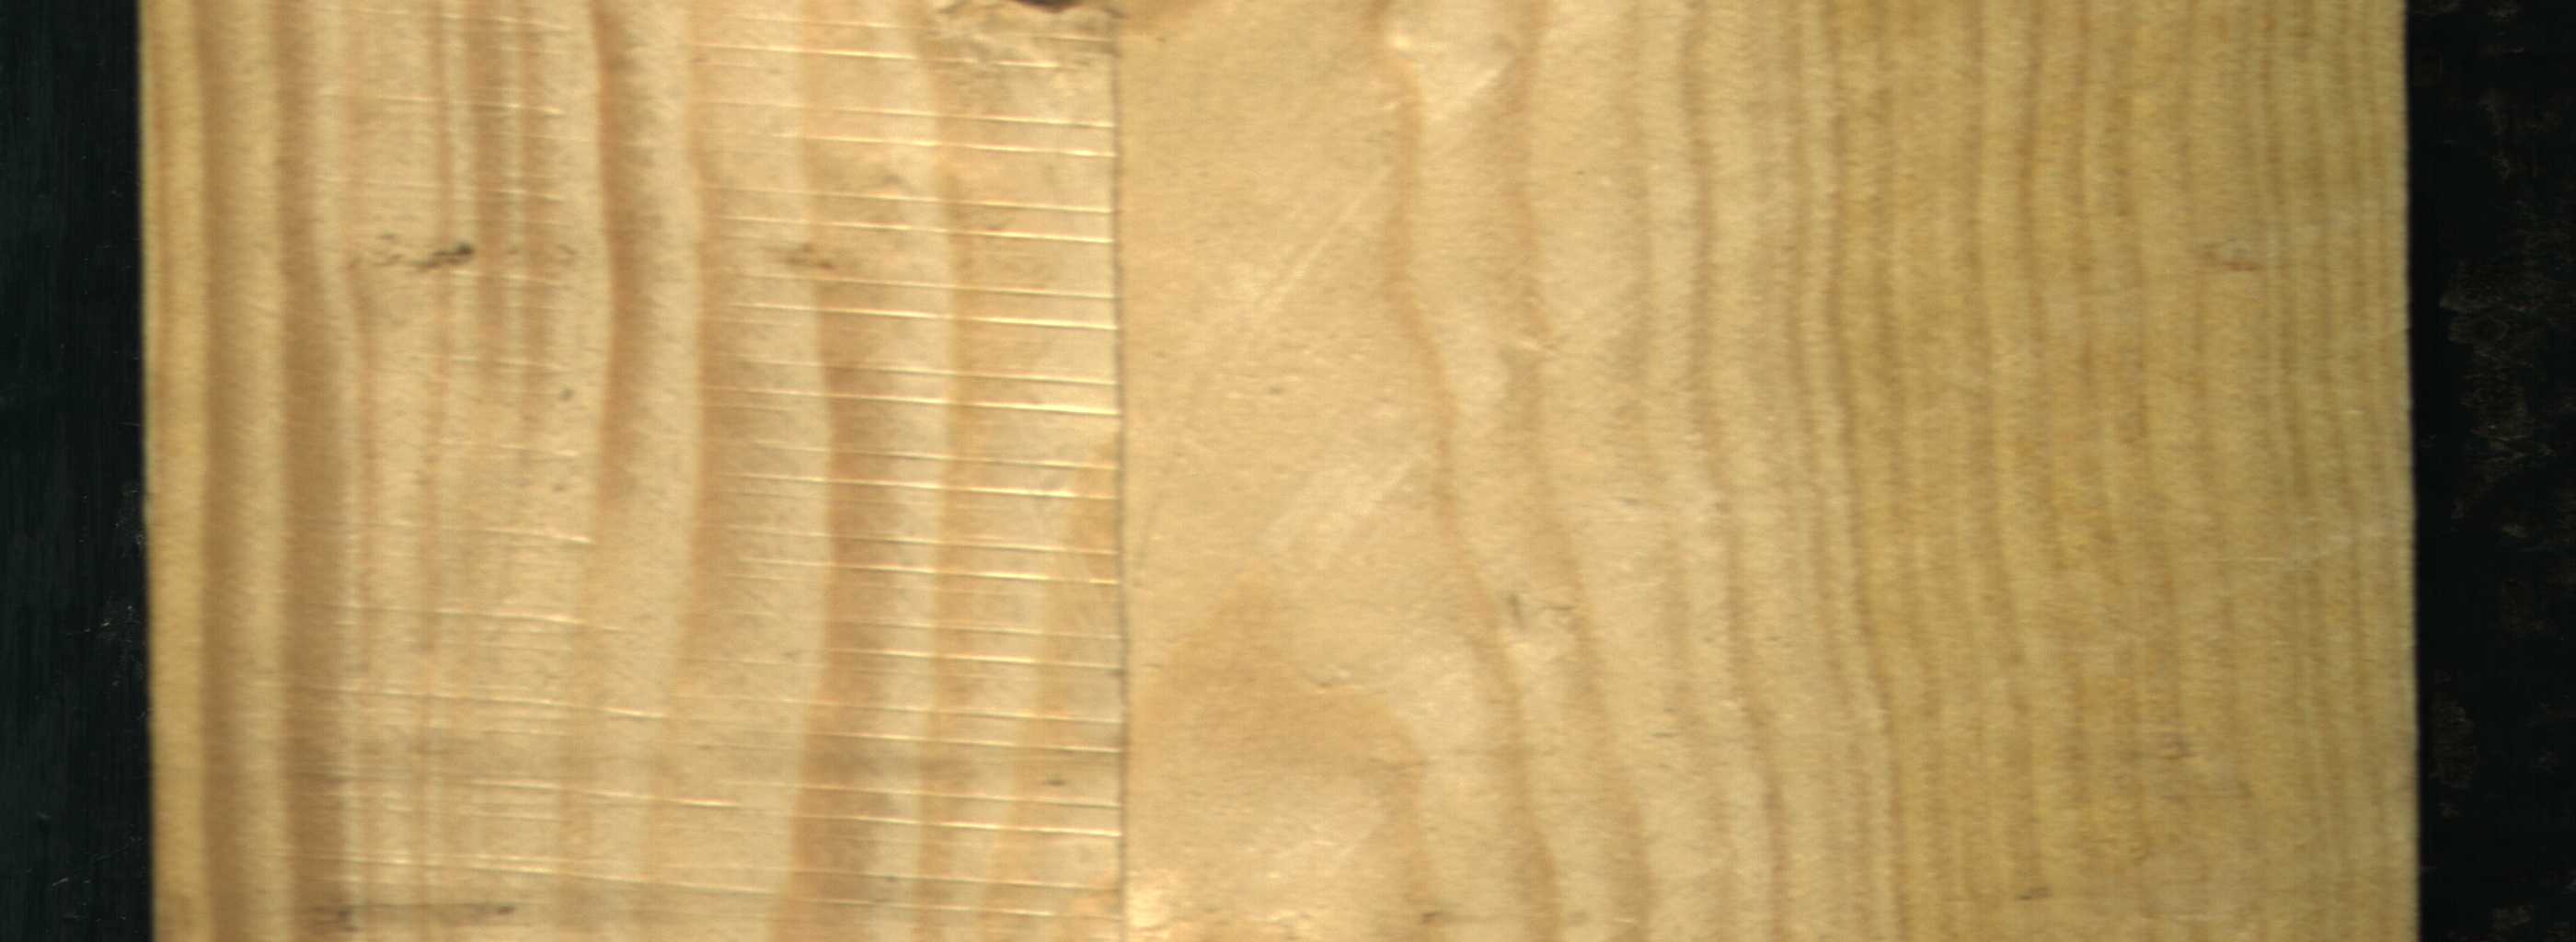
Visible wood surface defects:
Dead_Knot